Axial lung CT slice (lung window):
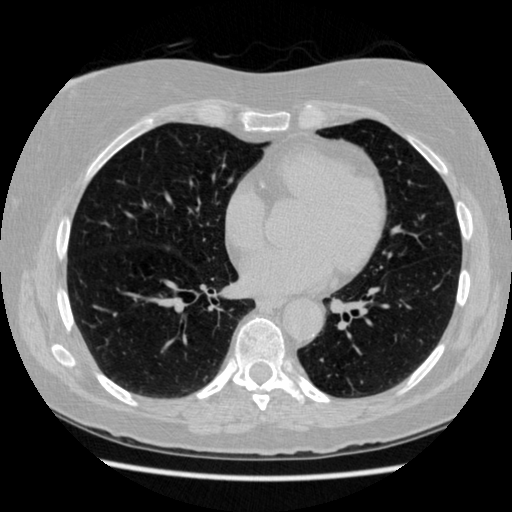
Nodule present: no